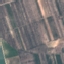
Land use / land cover class: PermanentCrop